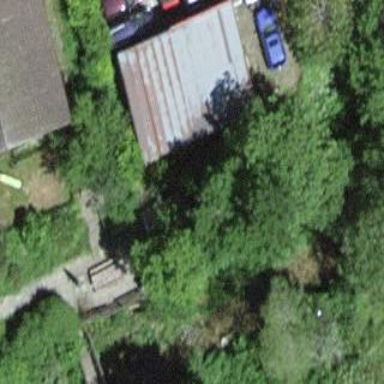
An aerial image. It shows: Garage building.